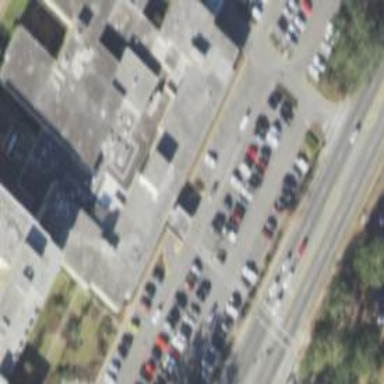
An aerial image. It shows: Parking space.